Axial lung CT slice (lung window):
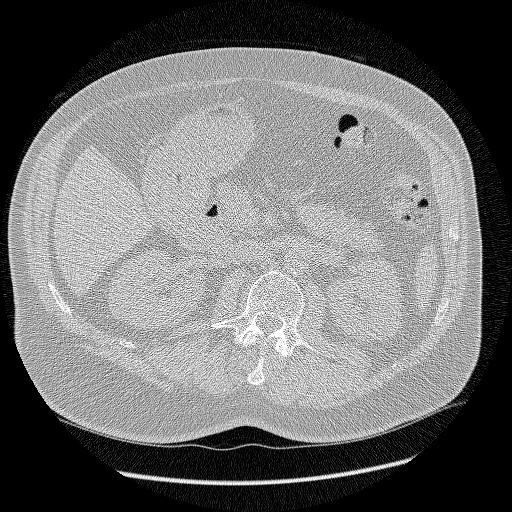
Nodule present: no